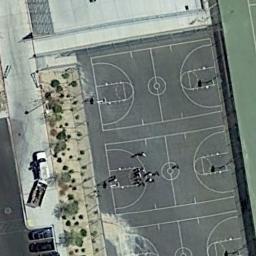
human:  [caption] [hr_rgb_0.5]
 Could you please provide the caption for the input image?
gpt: There are some basketball courts next to the parking lot .

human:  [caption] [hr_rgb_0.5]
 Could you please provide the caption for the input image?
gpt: Three basketball courts on the vacant lot and some cars beside .

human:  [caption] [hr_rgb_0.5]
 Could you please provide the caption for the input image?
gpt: There are three basketball courts on the open place .

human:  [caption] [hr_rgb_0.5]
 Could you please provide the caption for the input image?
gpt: A row of basketball courts is next to the concrete floor .

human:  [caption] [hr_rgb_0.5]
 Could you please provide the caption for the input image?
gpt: The grass is beside the basketball courts .